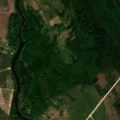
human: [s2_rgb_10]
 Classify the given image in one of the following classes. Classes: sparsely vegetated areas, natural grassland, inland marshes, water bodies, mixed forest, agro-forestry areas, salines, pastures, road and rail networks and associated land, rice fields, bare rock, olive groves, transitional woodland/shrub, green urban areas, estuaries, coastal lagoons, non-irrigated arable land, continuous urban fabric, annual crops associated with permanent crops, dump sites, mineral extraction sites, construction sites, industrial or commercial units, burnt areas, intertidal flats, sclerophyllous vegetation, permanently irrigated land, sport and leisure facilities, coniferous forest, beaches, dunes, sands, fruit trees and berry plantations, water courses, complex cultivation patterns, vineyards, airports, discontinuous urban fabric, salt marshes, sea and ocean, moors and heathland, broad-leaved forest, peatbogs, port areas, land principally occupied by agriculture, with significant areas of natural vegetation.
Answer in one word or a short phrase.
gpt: non-irrigated arable land, pastures, land principally occupied by agriculture, with significant areas of natural vegetation, broad-leaved forest, mixed forest, transitional woodland/shrub